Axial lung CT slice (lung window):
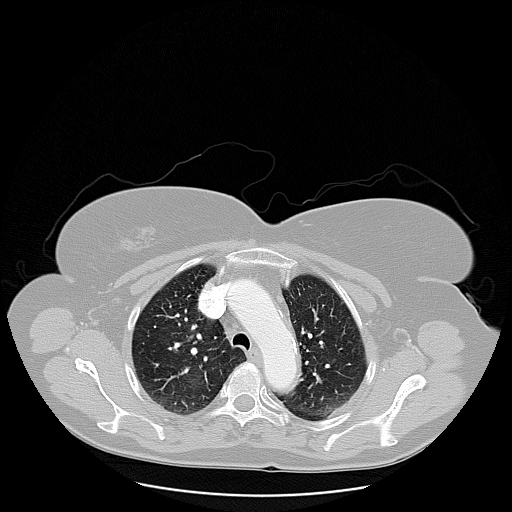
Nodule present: no